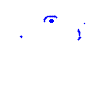
Particle: proton